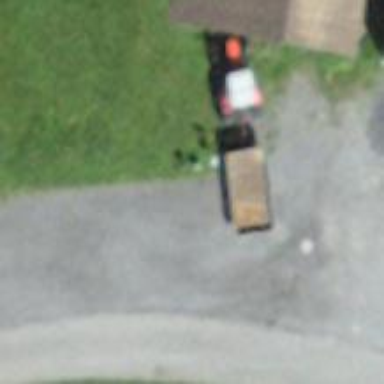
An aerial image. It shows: Parking area with gravel surface.